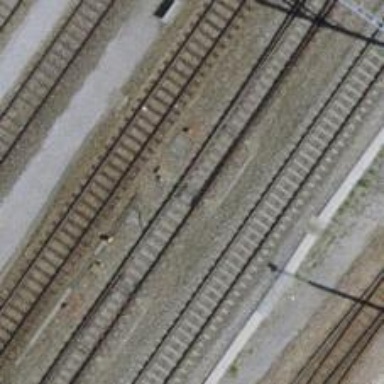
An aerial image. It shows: Railway switch.